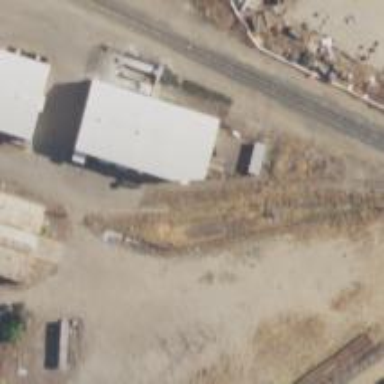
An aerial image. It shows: Spur service.